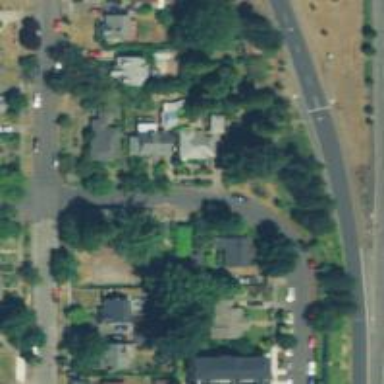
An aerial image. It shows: Residential road with sidewalk on the left side.